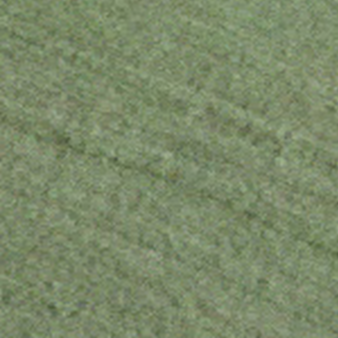
Label: other